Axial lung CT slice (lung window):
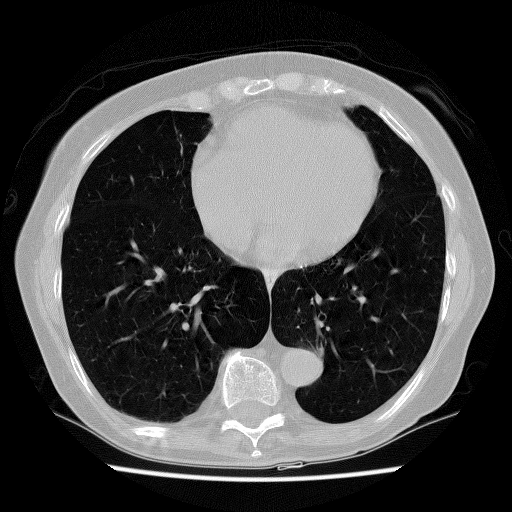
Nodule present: no